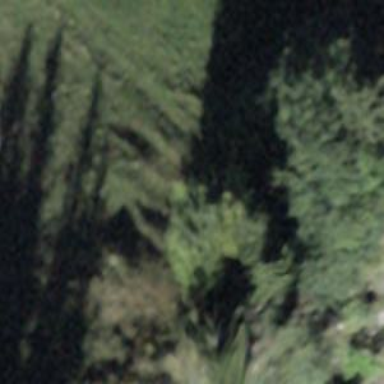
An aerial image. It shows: Natural cliff.